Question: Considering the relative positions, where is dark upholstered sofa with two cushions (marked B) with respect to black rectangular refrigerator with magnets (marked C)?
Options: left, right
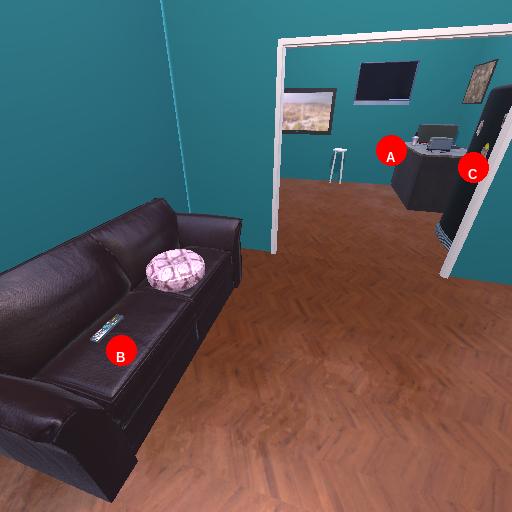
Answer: left